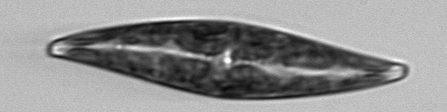
Label: Pleurosigma